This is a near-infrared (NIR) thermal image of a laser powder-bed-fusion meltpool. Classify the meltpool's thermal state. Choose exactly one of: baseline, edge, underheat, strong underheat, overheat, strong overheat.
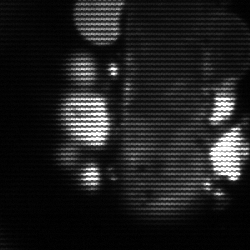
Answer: strong underheat